高三 · 度量几何学
将由曲线 $y=\sin x\left(0 \leq x \leq \frac{\pi}{2}\right)_{\text {和直线 }} x=\frac{\pi}{2}, y=0$ 所围成图形的面积写成定积分的形式.
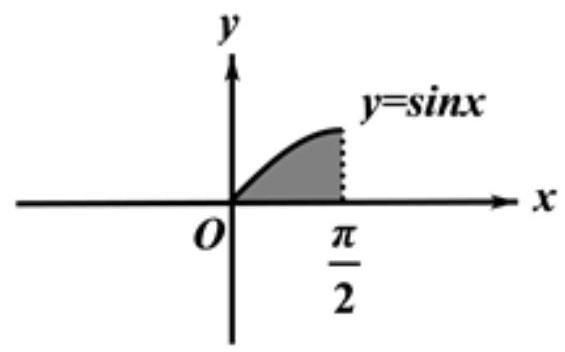
答案:  曲线 $y=\sin x\left(0 \leq x \leq \frac{\pi}{2}ight)_{	ext {和直线 }} x=\frac{\pi}{2}, y=0$ 所围成图形如下图阴影部分所示:则可表示为: $\int_{0}^{\frac{\pi}{2}} \sin x d x$.分析】画出曲线 $y=\sin x\left(0 \leq x \leq \frac{\pi}{2}ight)_{	ext {和直线 }} x=\frac{\pi}{2}, y=0$ 所围成图形, 表示成定积分.